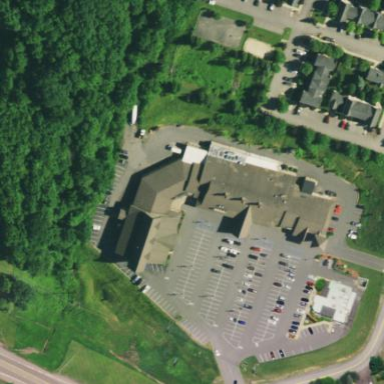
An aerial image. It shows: Retail building.